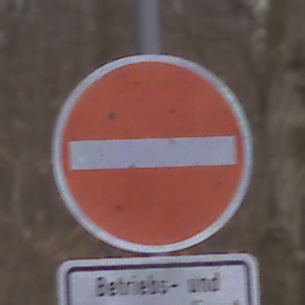
Verkehrszeichen: VerbotDerEinfahrt
Zusatzzeichen unten: BesondereFahrzeugeUndTransportgueter9
Umgebung: Outdoor, Nature
Tageszeit: MorningAfternoon
Wetter: Overcast
Licht: Natural
Jahreszeit: Autumn
Kontrast: LowContrast